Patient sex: M
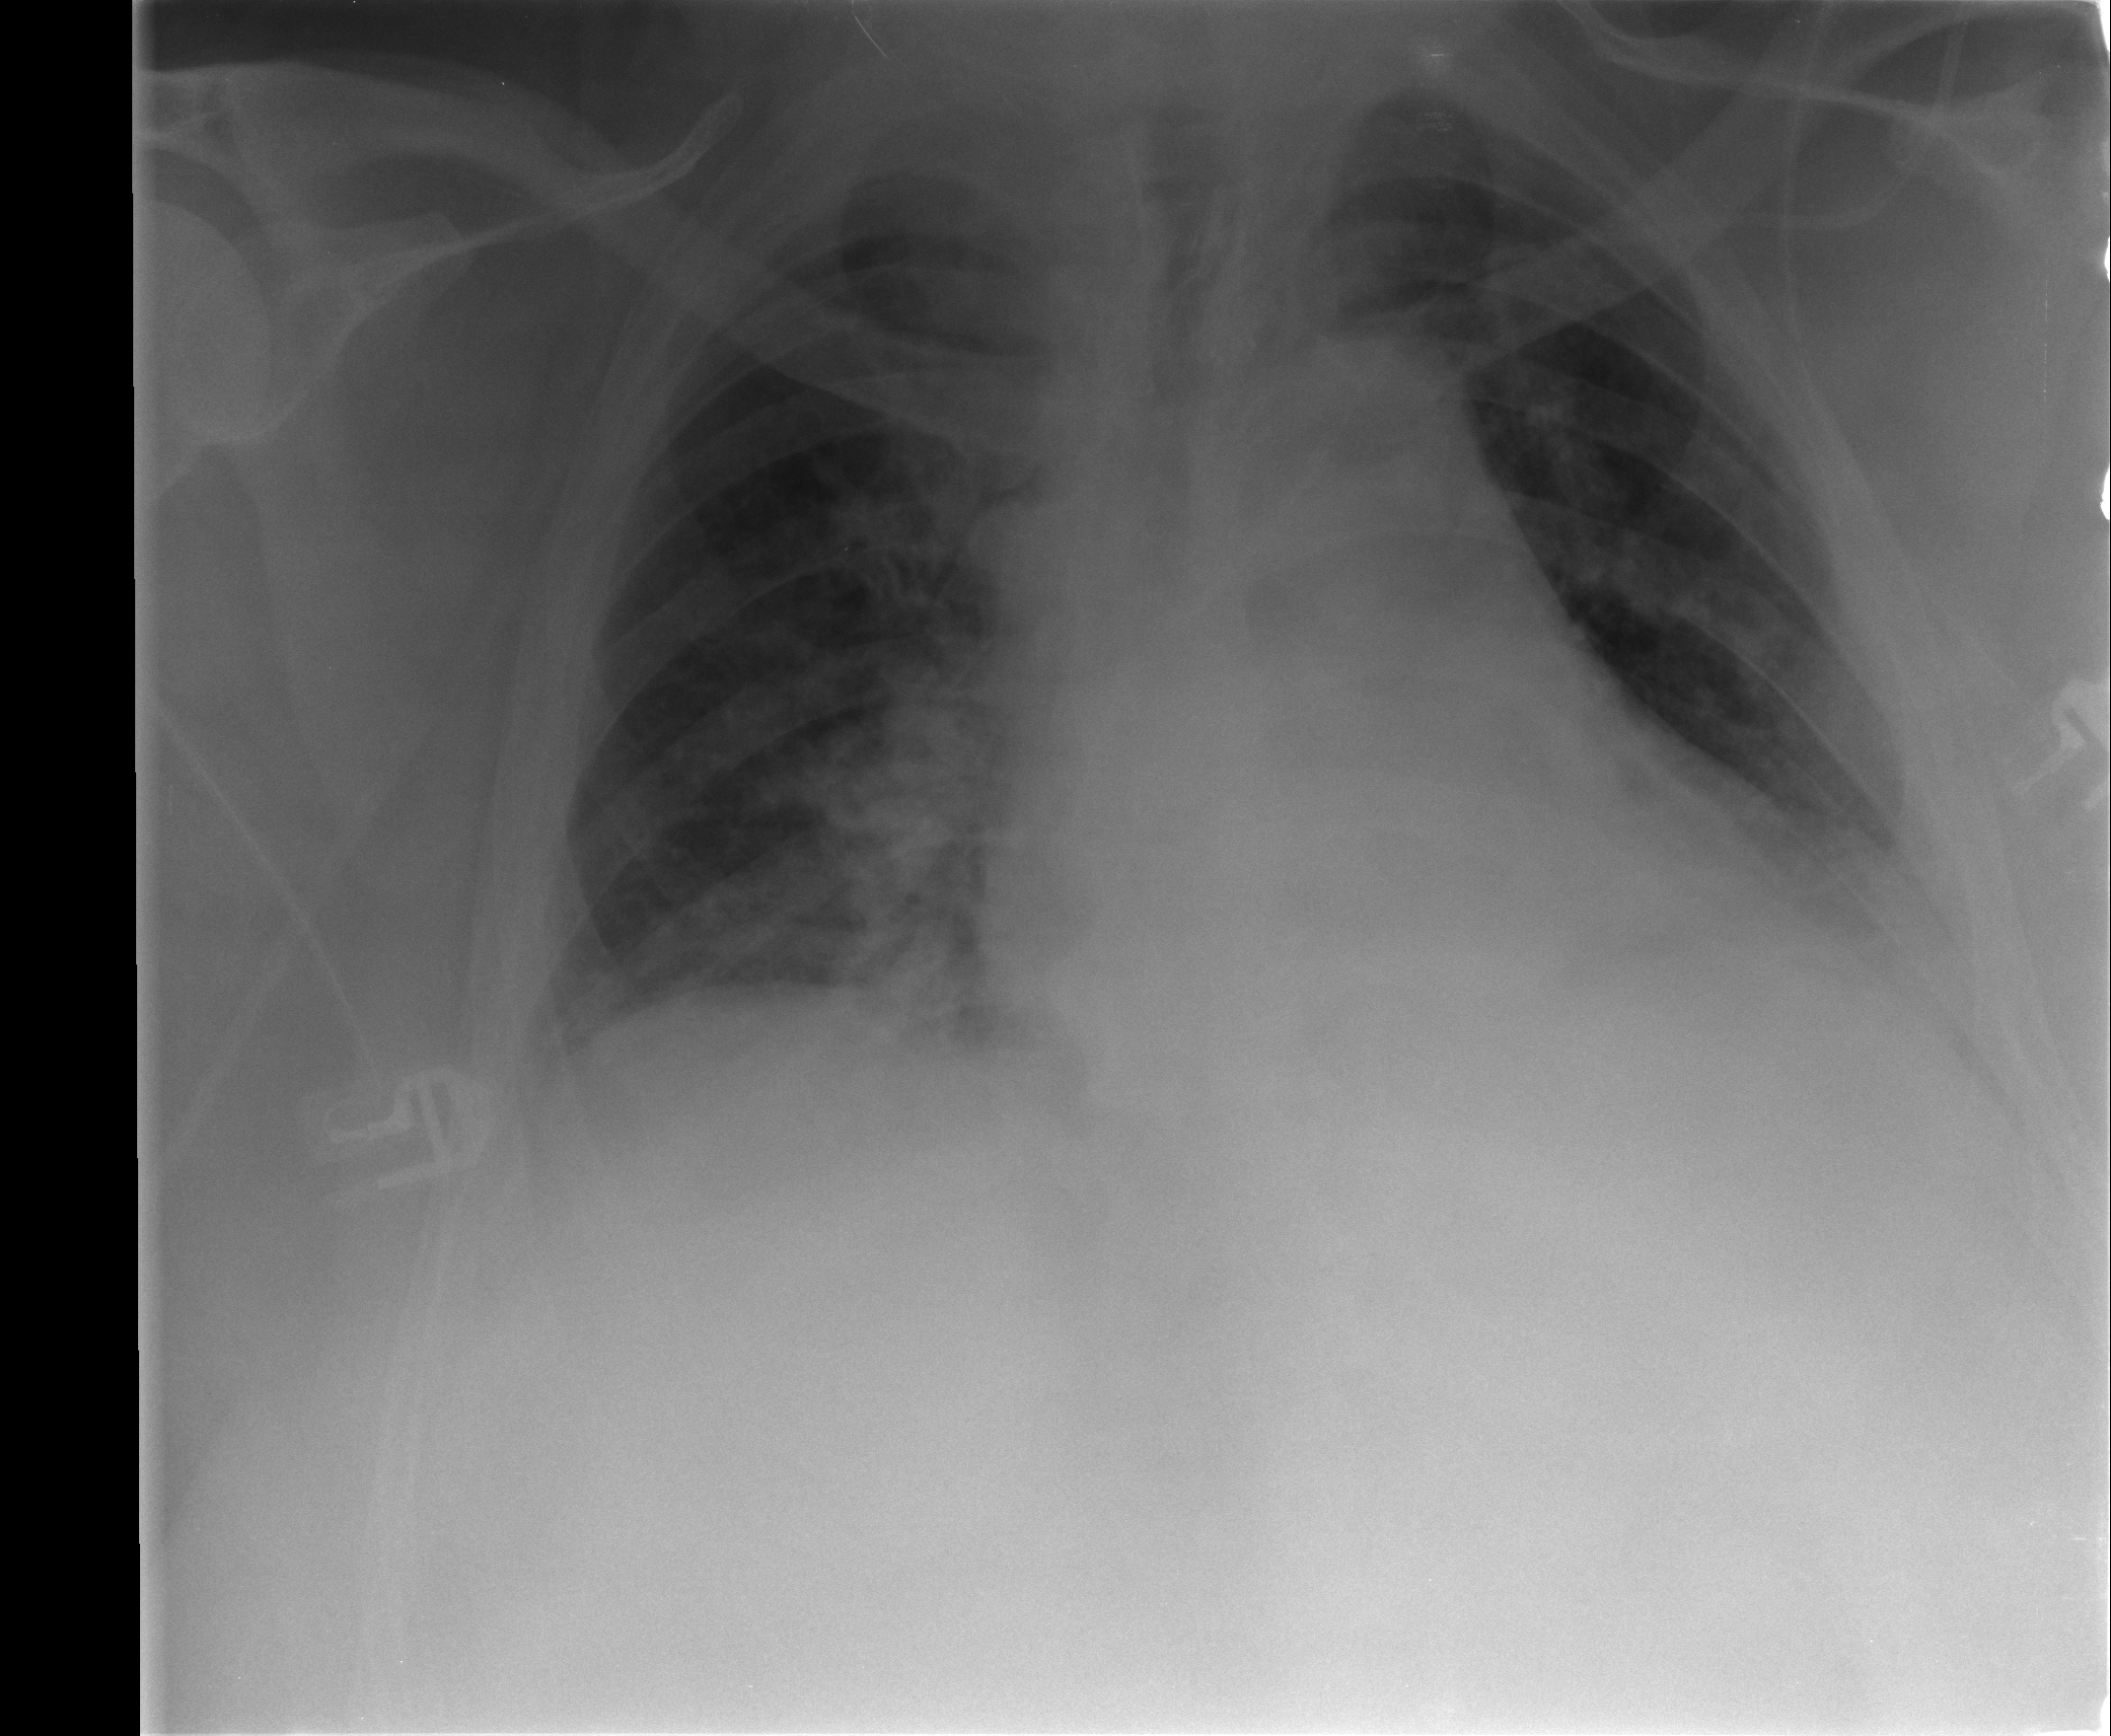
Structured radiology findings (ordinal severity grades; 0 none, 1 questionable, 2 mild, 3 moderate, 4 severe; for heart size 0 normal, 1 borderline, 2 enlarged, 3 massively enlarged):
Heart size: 1
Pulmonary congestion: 1
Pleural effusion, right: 0
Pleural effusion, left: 0
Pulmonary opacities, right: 0
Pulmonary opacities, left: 0
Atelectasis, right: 2
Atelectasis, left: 2